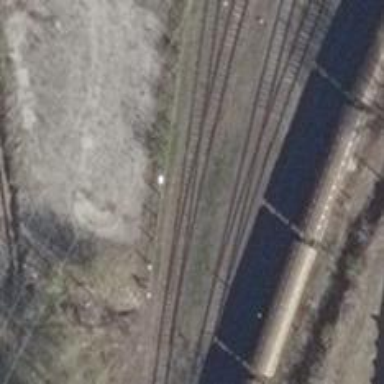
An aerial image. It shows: Railway switch.